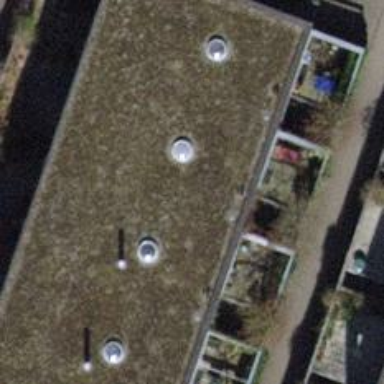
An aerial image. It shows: Building with flat roof.